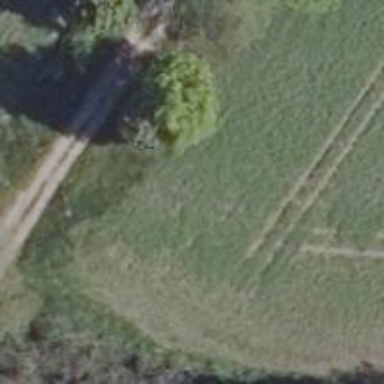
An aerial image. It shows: Row of trees in natural setting.